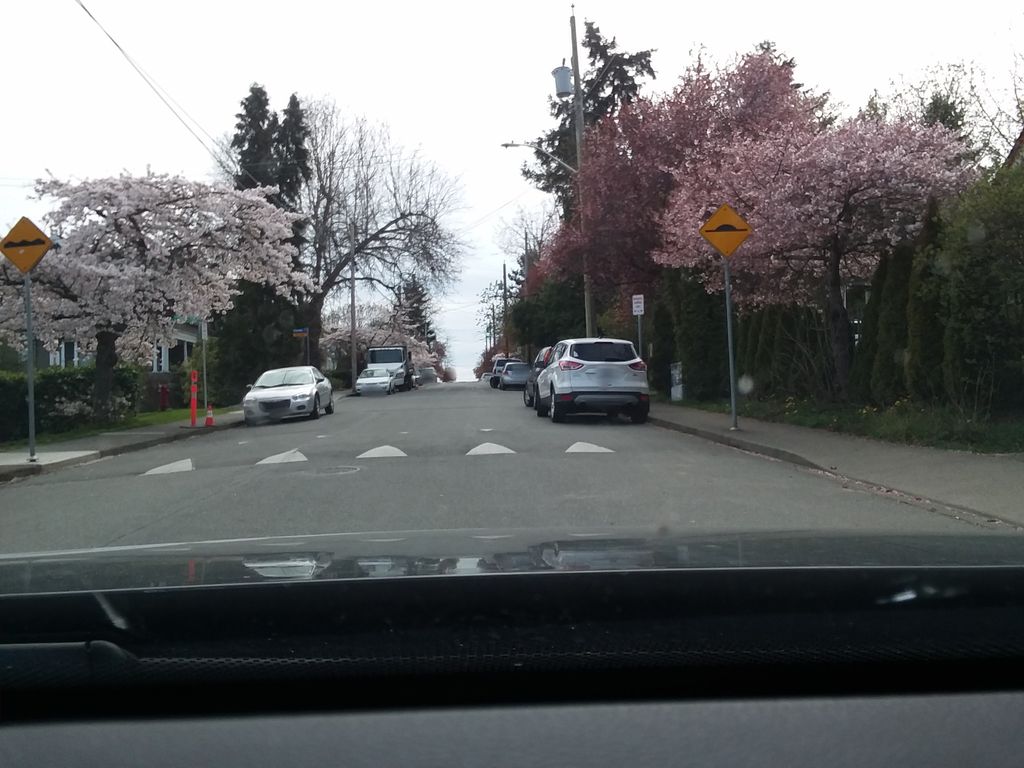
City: victoria